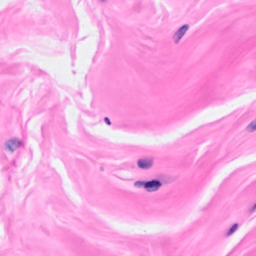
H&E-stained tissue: Breast